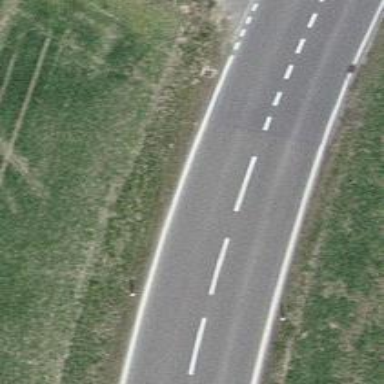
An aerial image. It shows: Secondary road with asphalt surface.